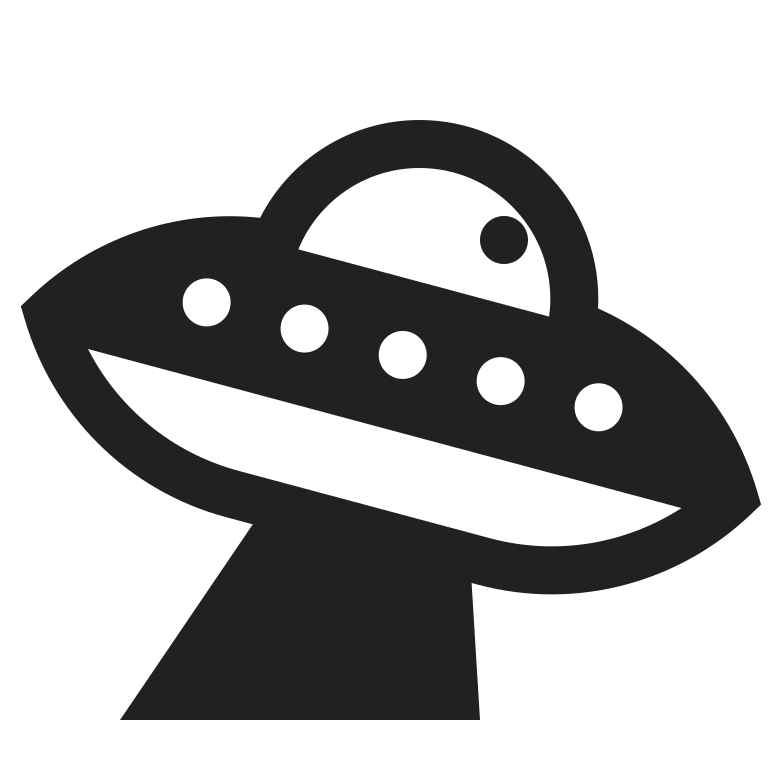
flying saucer high contrast